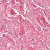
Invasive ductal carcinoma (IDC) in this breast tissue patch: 0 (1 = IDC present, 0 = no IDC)